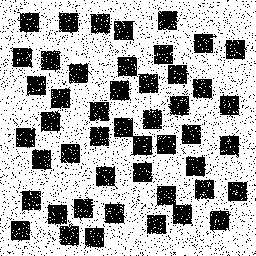
Squares: 48
Triangles: 0
Stars: 0
Total shapes: 48